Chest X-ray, AP view. Patient: 40 years old, sex M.
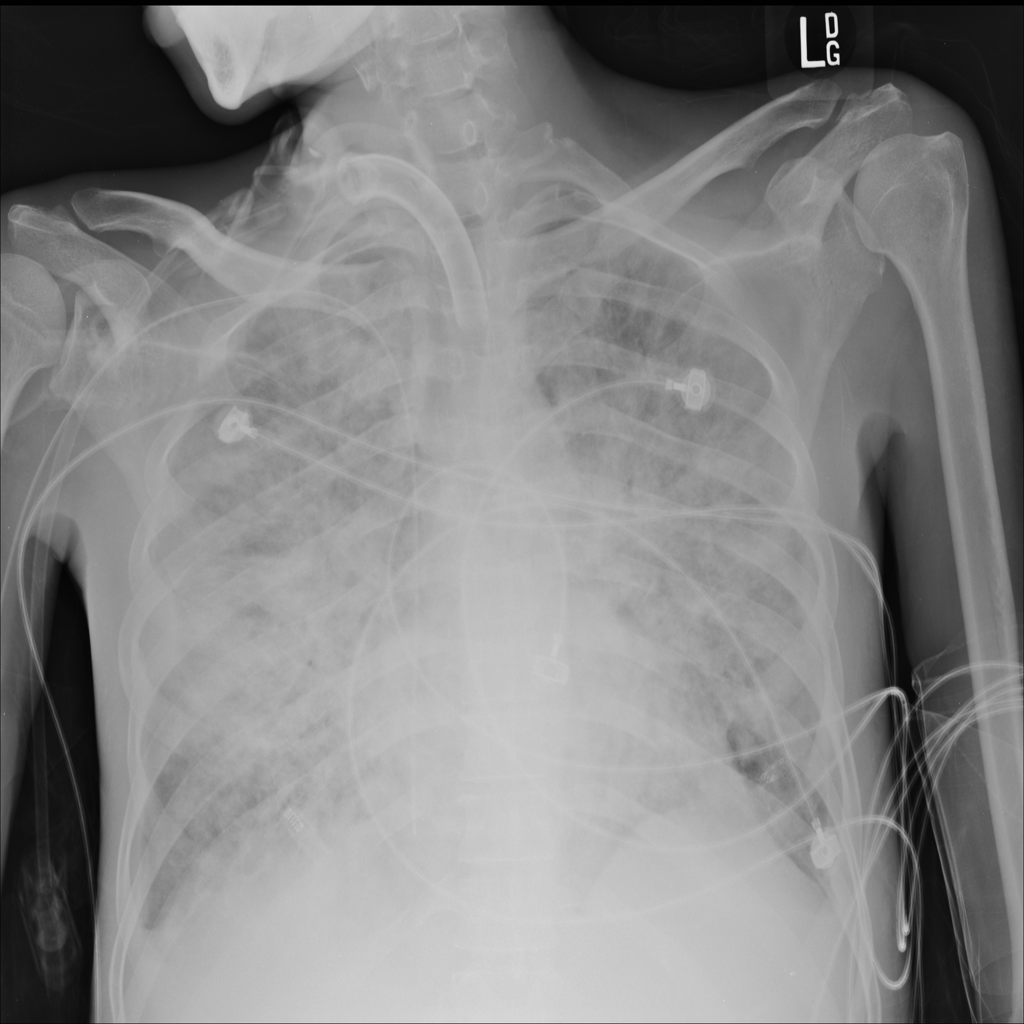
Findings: Infiltration